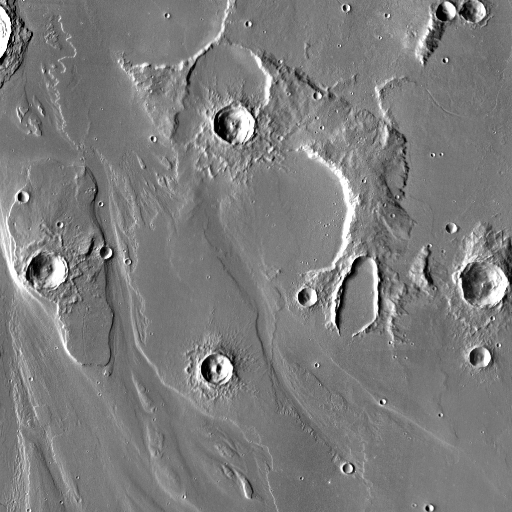
Crater classes present: Background, Other, Layered, Buried